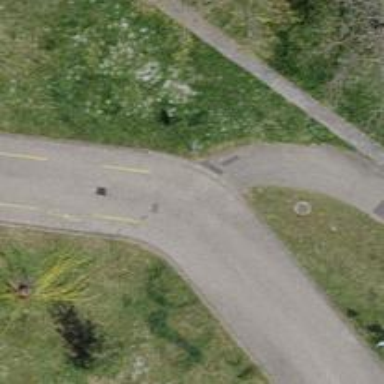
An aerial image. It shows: Road with designated service lane for cycling.